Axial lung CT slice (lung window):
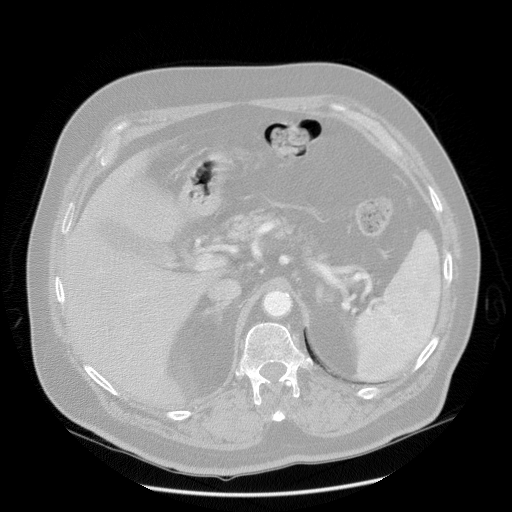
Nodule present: no